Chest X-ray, PA view. Patient: 52 years old, sex M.
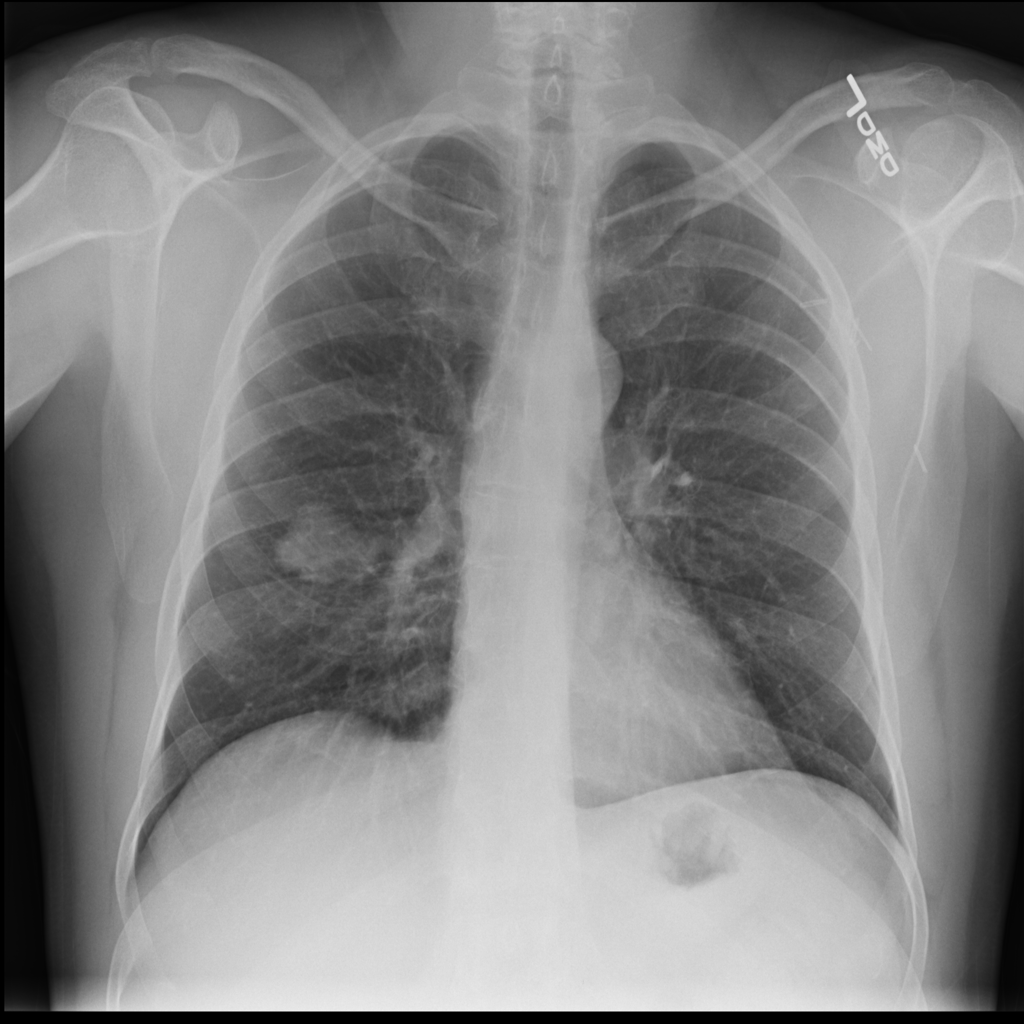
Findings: Atelectasis, Mass